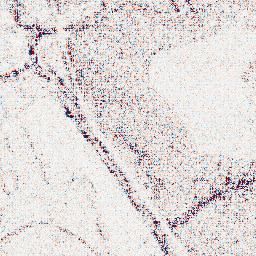
Category: wavelet
Decomposition family: wavelet_dwt
Decomposition parameters: wavelet: coif2
level: 1
Upsampling method: nearest
Upsampling parameters: scale: 4
Upsampling scale: 4